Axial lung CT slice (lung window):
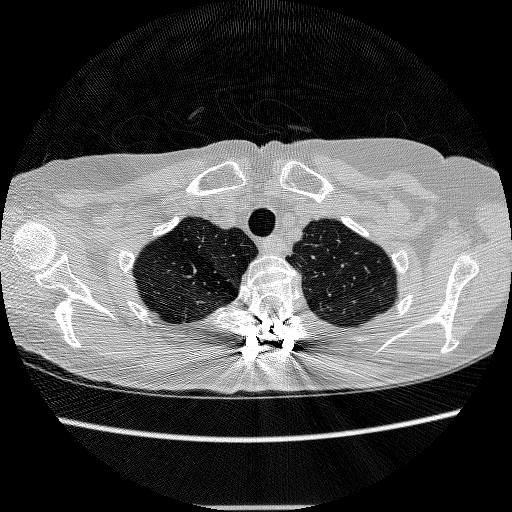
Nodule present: no